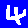
Digit: 4